Chest X-ray. View position: PA
Patient age: 22
Patient sex: F
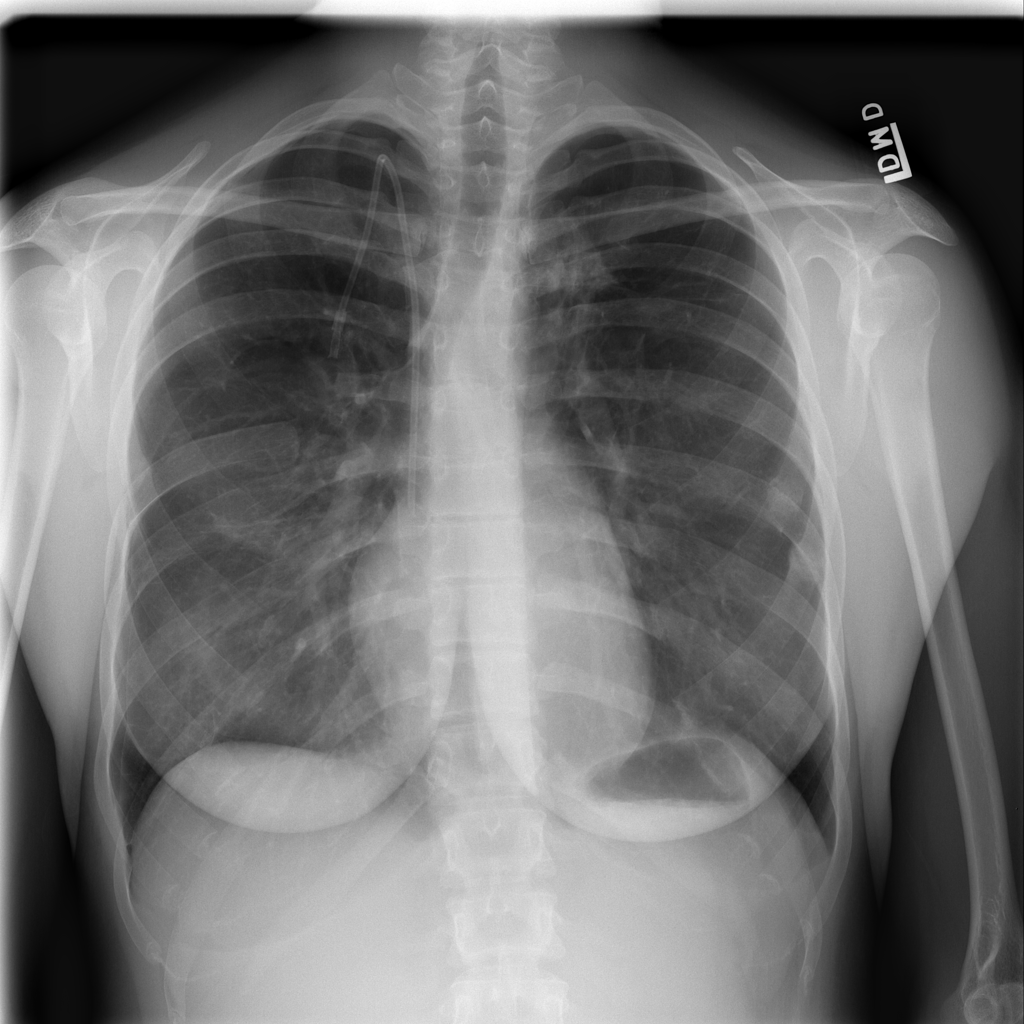
Finding: Pneumothorax